Field crop: maize
Growth stage: 2
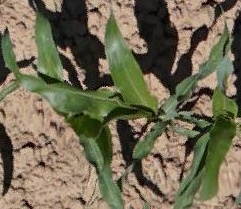
Species: maize